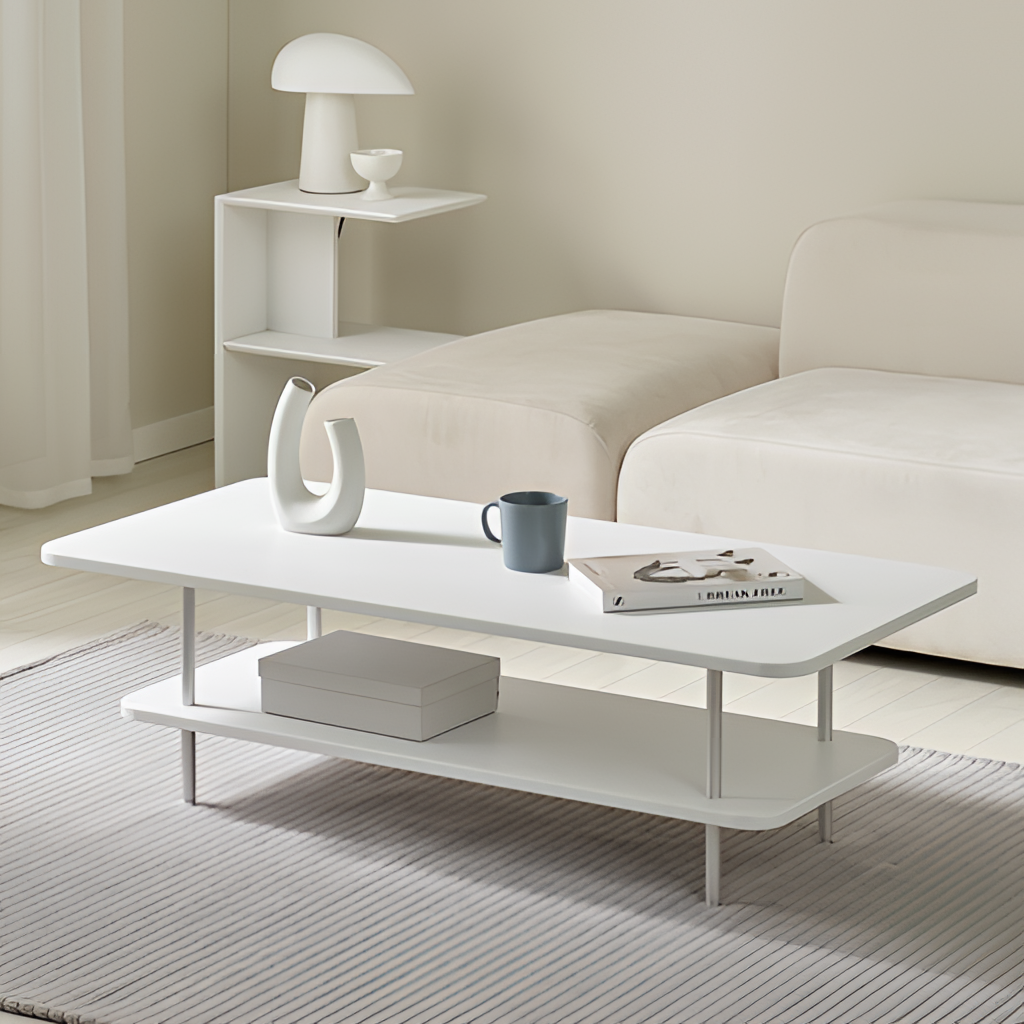
living room, beige fabric sectional sofa, beige paint wallpaper, with solid pattern, minimalist, beige wood flooring, with plank pattern